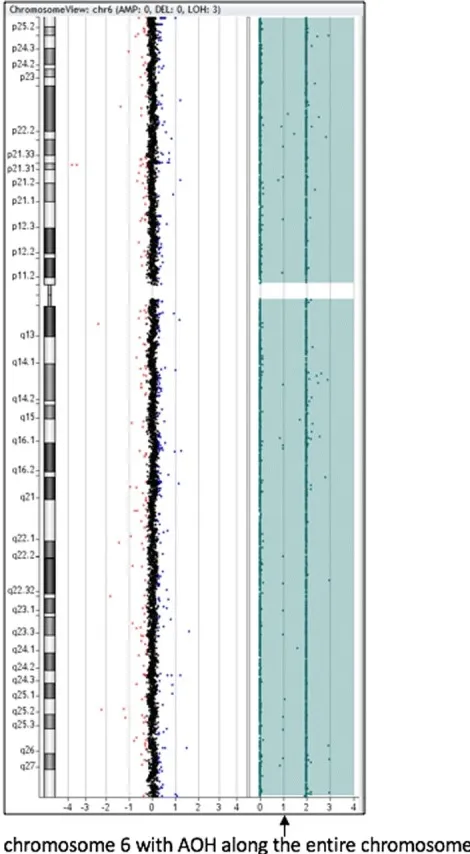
Results from the CMA analysis revealed two extended contiguous regions of homozygosity spanning and entire short and long arms of chromosome 6. AOH = absence of heterozygosity.
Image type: chart (chart)